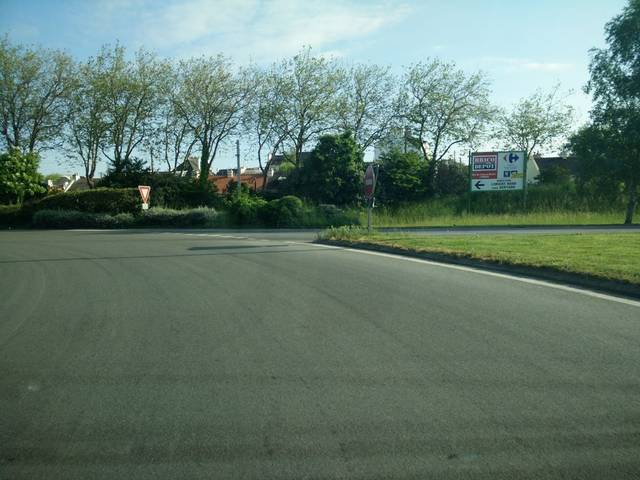
Region: France
Coordinates: 47.736, -3.374